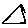
Label: triangle